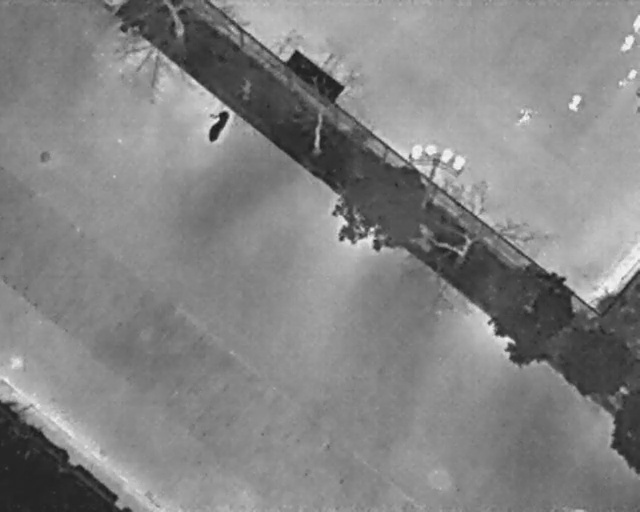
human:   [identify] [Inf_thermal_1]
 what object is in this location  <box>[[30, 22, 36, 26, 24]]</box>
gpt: <ref>1 medium bicycle at the top</ref>